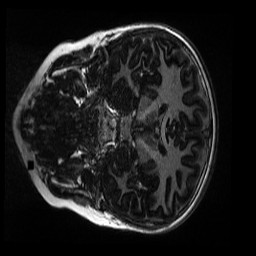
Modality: MP2RAGE
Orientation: coronal
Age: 8
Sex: female
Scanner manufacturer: siemens
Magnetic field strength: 3 T
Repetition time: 4 s
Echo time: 0.00303 s